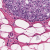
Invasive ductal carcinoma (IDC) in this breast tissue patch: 0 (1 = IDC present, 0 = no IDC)